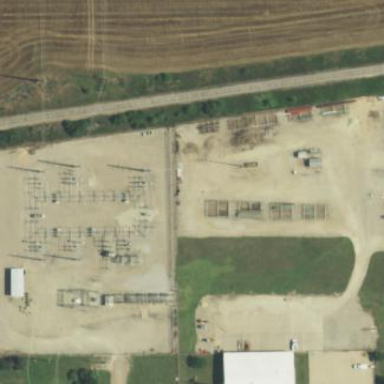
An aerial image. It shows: There is distribution substation enclosed by fence.